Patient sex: M
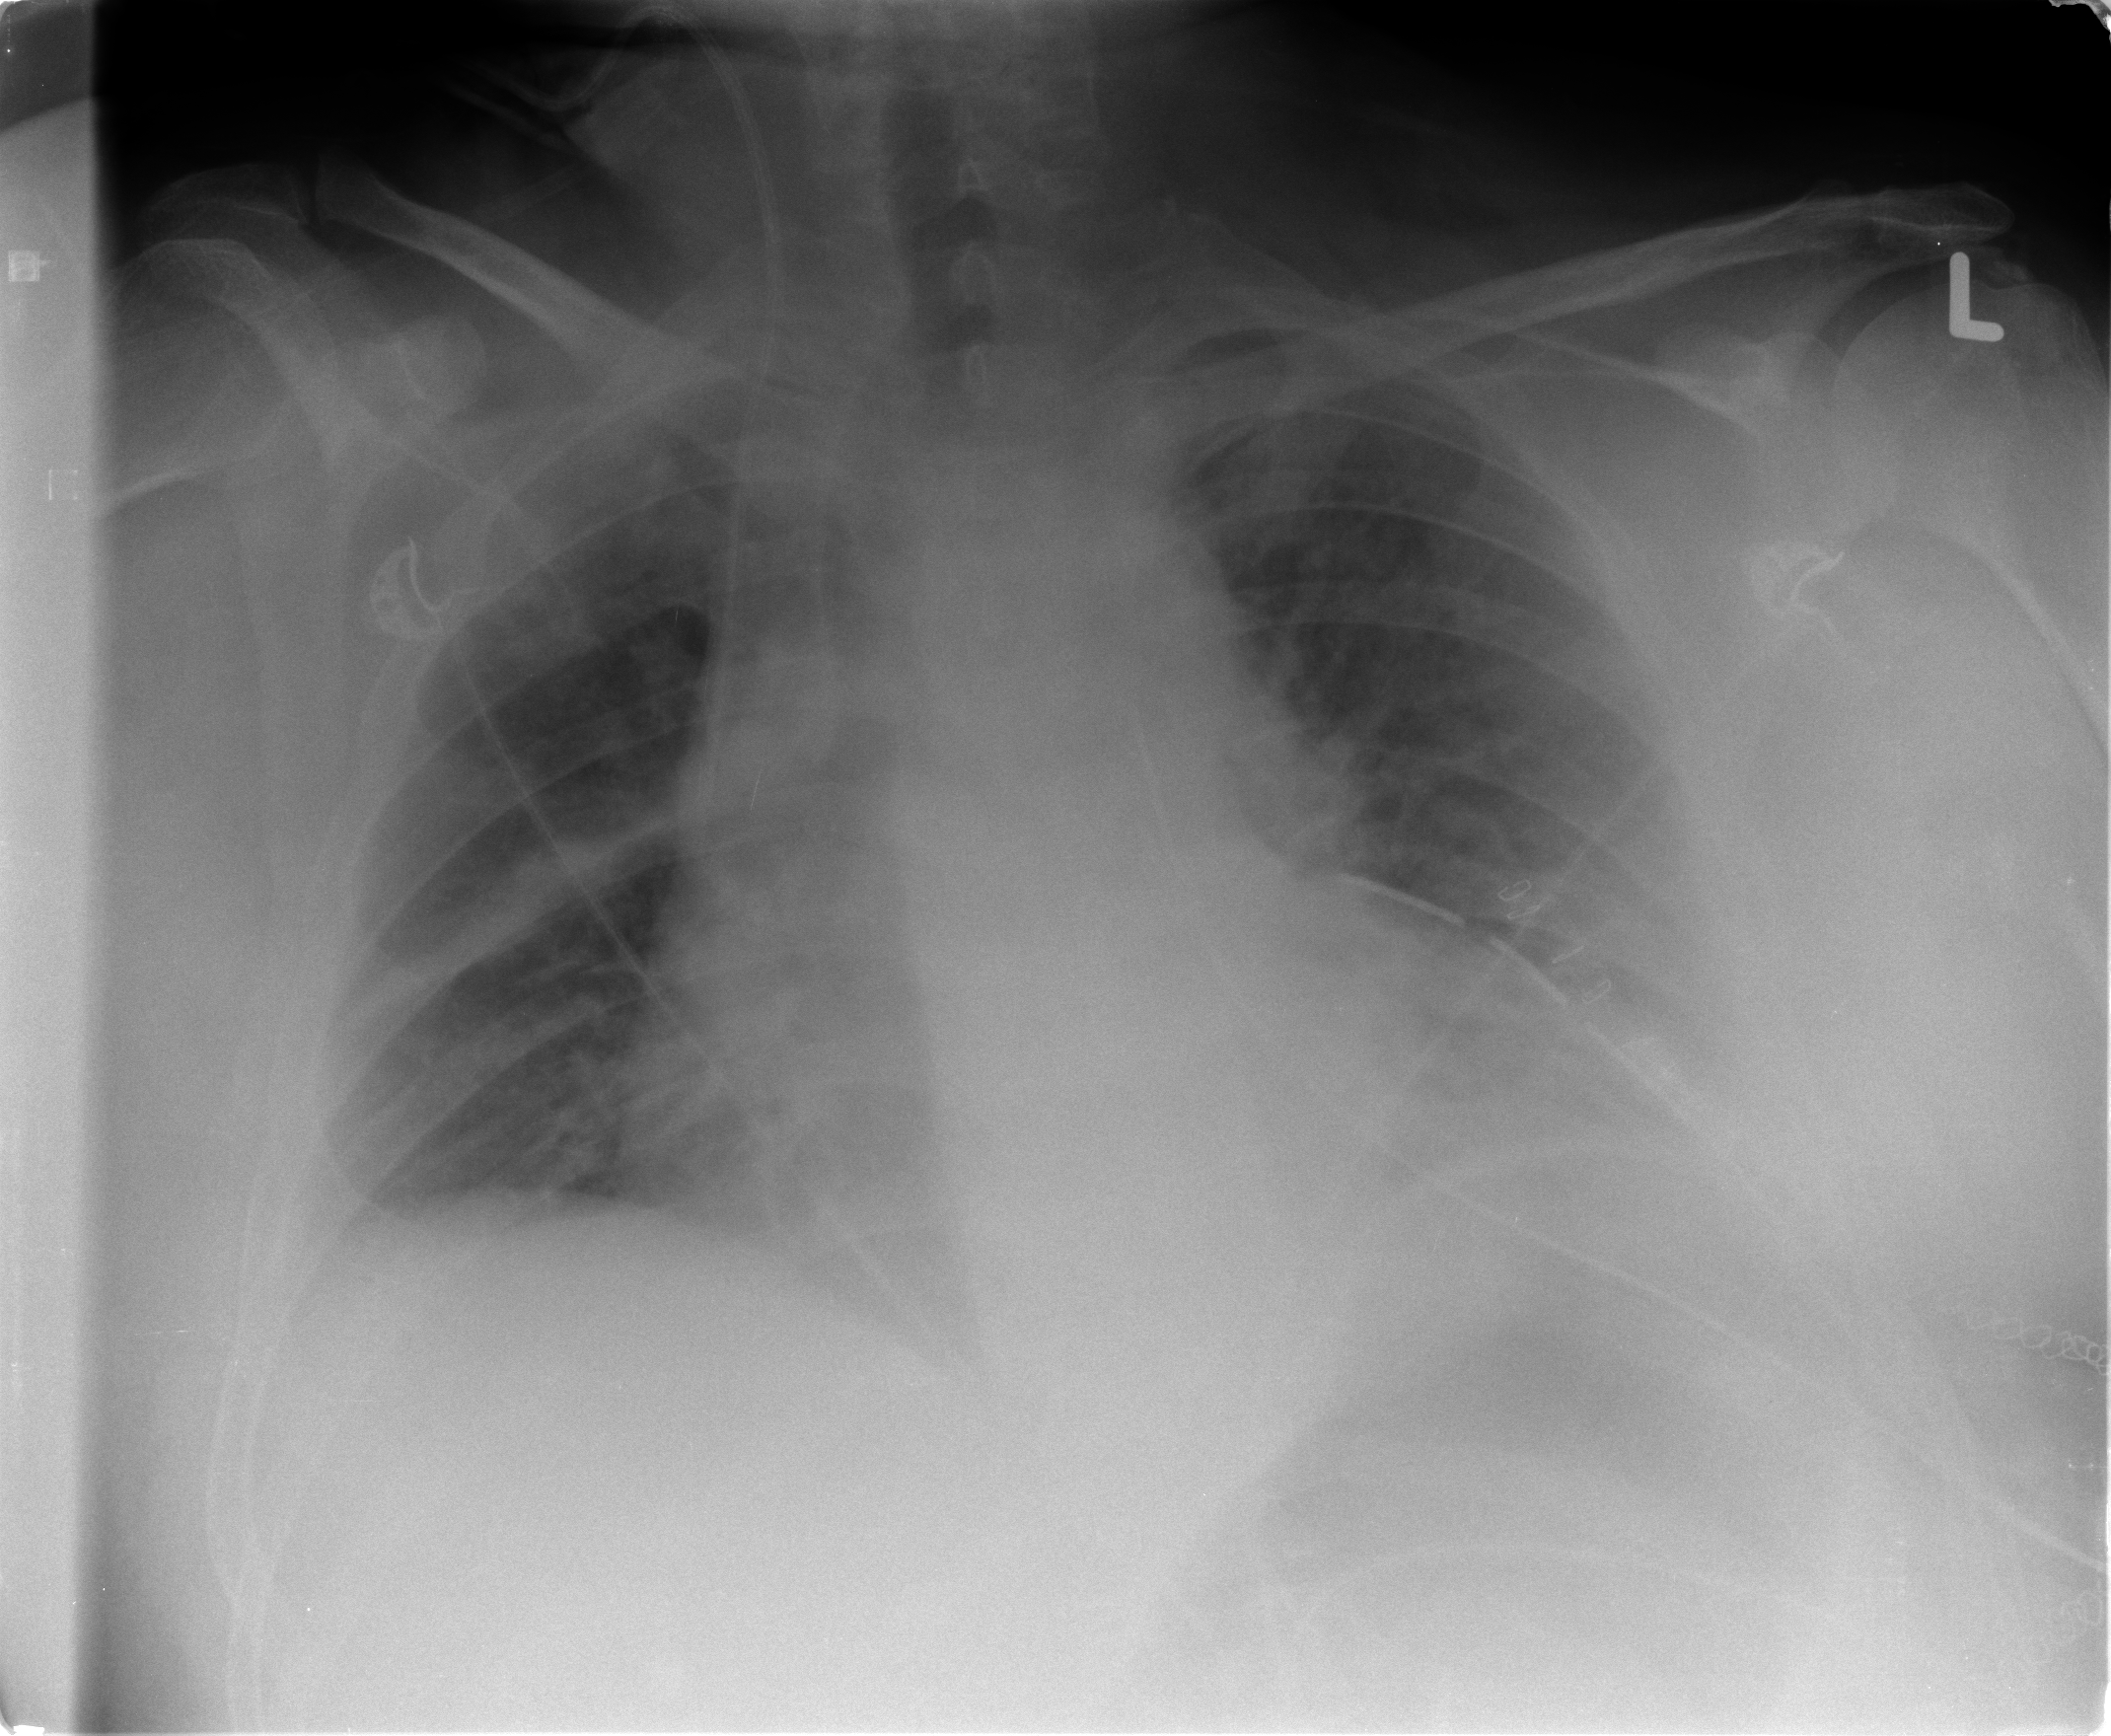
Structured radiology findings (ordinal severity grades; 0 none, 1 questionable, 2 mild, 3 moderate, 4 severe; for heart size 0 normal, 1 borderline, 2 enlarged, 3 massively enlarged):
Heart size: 2
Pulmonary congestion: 2
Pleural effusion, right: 2
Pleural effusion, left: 2
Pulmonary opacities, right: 1
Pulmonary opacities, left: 0
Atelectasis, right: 2
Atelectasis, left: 2